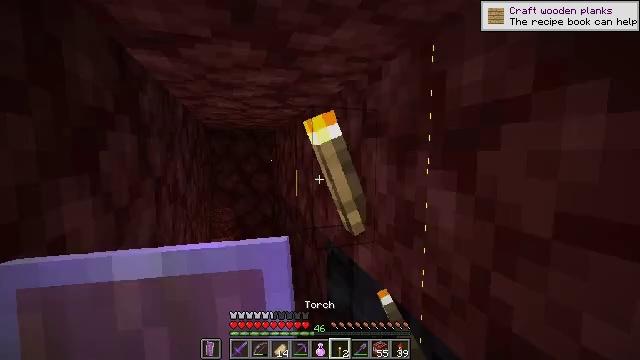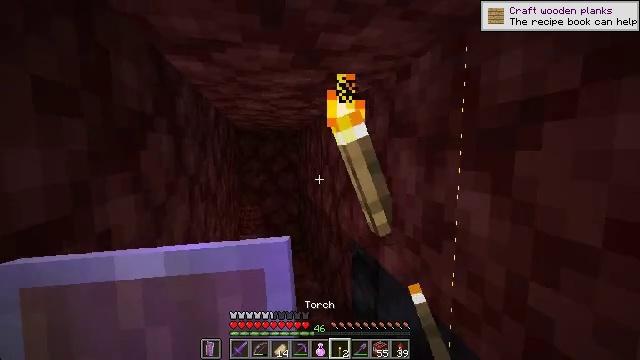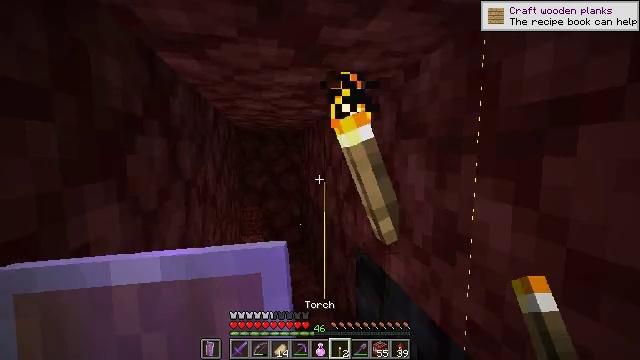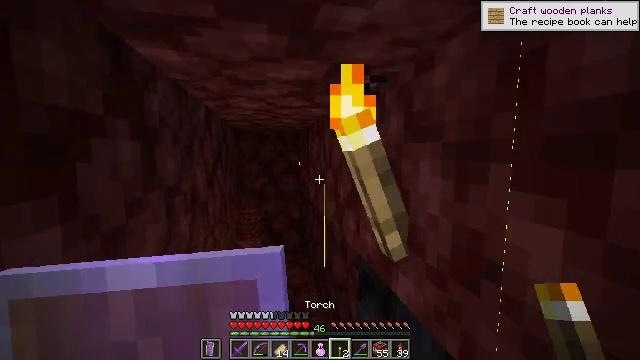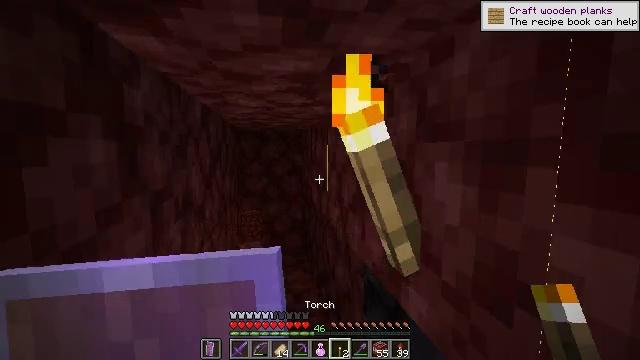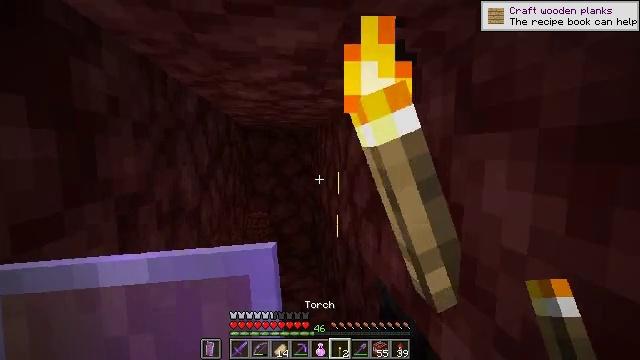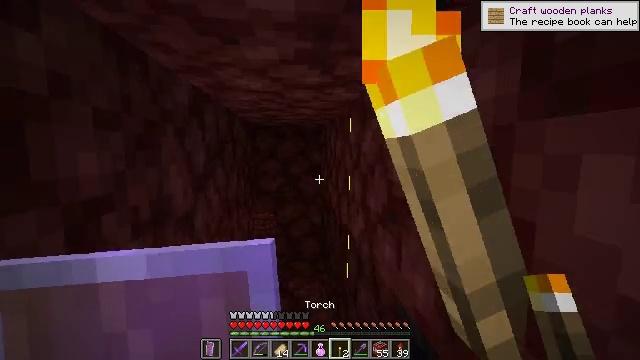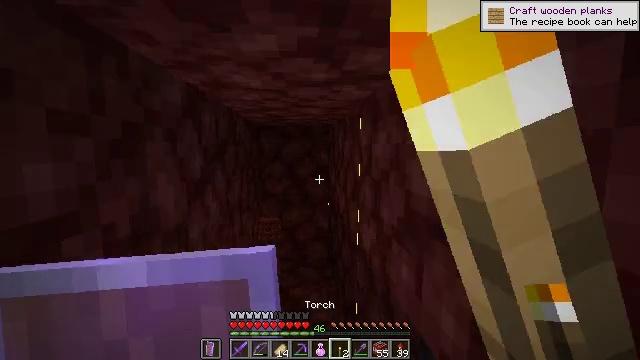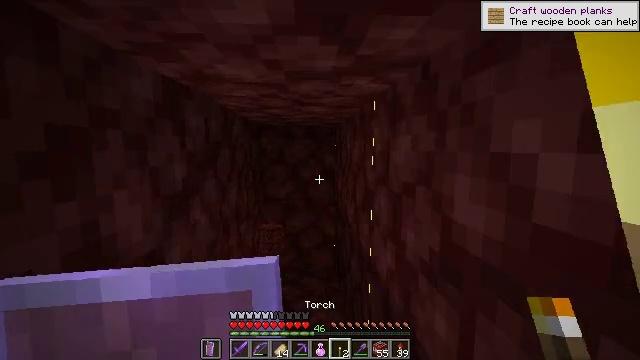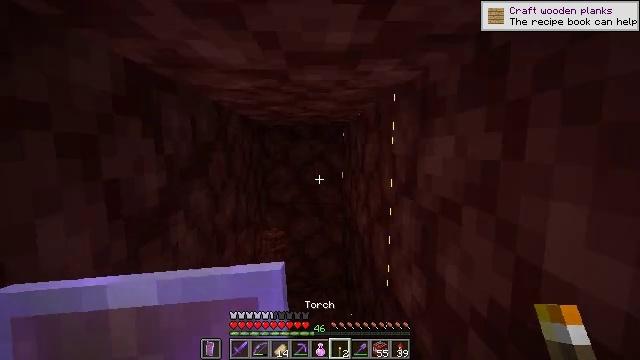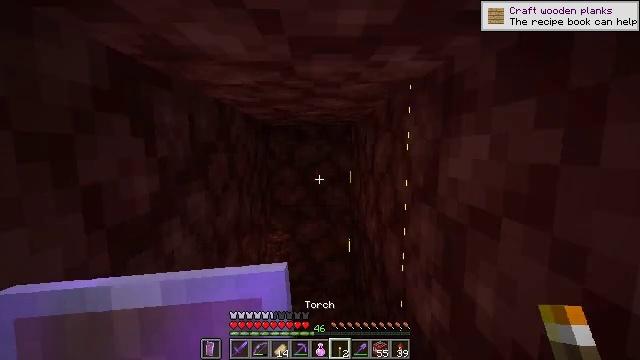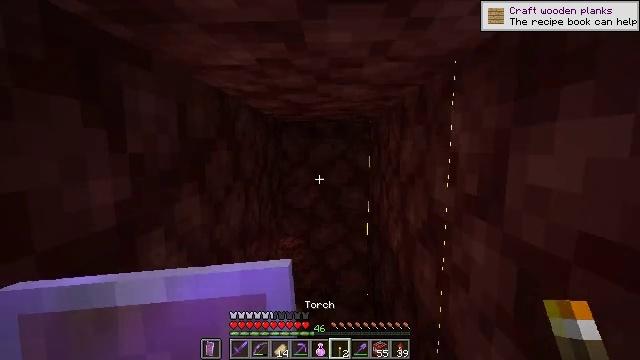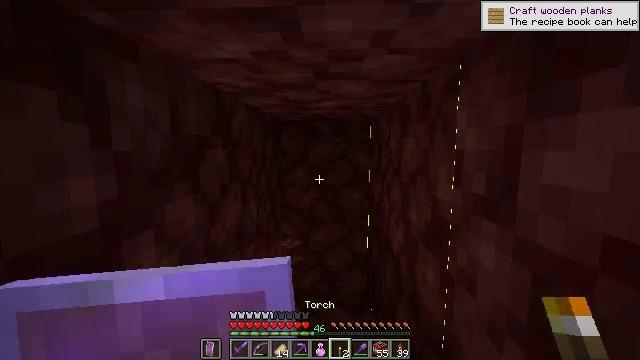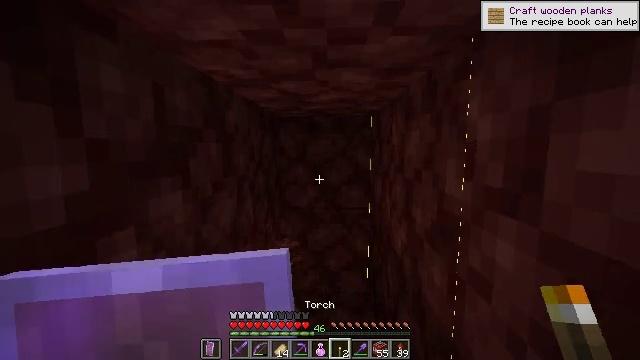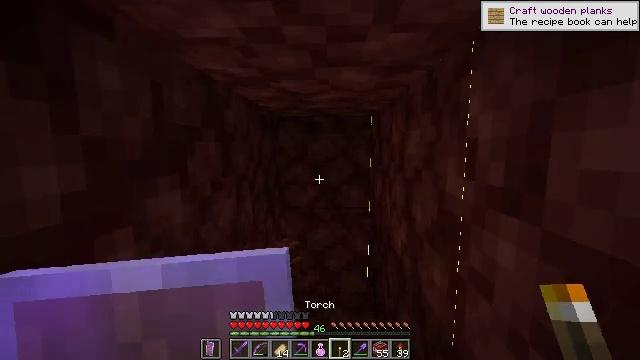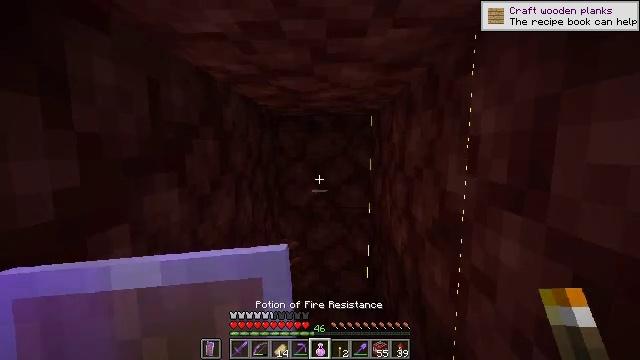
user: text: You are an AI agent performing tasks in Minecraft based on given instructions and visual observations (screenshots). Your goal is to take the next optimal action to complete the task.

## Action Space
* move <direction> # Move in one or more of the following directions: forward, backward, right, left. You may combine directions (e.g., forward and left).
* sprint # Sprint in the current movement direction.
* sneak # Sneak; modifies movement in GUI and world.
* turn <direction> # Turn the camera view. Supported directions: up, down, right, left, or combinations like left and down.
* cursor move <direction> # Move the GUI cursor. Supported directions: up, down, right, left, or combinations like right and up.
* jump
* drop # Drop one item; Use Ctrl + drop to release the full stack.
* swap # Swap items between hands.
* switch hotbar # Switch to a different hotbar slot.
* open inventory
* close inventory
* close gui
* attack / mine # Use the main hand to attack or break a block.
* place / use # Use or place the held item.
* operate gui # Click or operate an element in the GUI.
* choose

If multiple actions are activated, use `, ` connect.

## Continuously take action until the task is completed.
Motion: motion action
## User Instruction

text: Break the netherrack block.
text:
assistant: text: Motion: turn left
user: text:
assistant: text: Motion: move forward
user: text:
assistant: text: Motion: move forward
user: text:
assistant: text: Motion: move forward
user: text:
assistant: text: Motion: move forward, turn left
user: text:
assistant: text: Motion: move forward, turn left
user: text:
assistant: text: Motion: move forward, turn left
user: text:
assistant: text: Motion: move forward, turn left
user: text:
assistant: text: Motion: move forward, turn left
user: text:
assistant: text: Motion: move forward, turn left
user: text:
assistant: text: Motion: turn left
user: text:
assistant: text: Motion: no_op
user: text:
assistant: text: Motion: no_op
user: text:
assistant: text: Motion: no_op
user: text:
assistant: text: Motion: no_op
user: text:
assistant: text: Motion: no_op
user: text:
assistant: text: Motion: sneak
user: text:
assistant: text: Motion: sneak
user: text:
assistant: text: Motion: sneak
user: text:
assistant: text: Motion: sneak
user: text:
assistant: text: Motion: sneak
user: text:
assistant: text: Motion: sneak
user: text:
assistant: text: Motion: sneak
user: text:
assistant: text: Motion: sneak
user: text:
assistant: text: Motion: sneak
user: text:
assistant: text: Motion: sneak
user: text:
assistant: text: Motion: move forward, sneak
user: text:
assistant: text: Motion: move forward, sneak, attack / mine
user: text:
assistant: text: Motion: move forward, sneak, attack / mine
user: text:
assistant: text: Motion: move forward, sneak, attack / mine